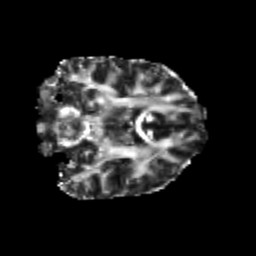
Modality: FA
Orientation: coronal
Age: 23
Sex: female
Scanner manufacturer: siemens
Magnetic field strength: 3 T
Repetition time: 3.5 s
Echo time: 0.104 s